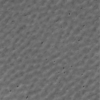
Label: not_dusty